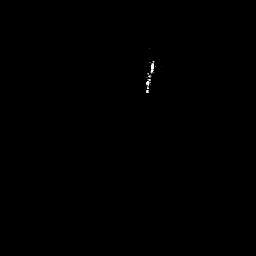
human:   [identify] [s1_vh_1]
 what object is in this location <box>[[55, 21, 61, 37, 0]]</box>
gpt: <ref>1 medium ship at the top</ref>